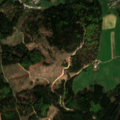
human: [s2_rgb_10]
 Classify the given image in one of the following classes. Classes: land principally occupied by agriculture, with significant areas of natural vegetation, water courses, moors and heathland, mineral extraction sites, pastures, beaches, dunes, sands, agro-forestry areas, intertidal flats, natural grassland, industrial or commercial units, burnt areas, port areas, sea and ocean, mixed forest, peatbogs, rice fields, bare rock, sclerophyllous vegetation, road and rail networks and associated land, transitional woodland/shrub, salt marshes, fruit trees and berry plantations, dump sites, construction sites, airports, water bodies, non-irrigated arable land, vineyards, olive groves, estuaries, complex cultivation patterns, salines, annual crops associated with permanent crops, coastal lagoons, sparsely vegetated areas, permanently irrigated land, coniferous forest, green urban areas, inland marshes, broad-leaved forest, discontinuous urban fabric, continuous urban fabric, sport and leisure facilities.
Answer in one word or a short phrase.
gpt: discontinuous urban fabric, pastures, coniferous forest, mixed forest